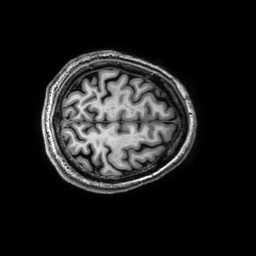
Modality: T1w
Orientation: axial
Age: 65
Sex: male
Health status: ill
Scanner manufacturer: philips
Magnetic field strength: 3 T
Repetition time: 0.008387 s
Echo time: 0.003855 s